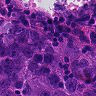
Metastatic tissue present: yes